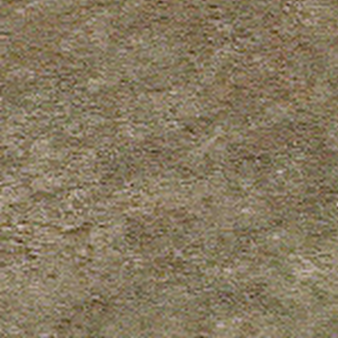
Label: other